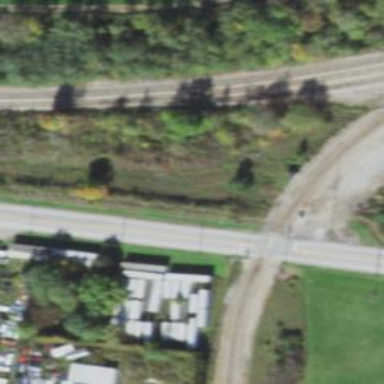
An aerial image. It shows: Abandoned railway.